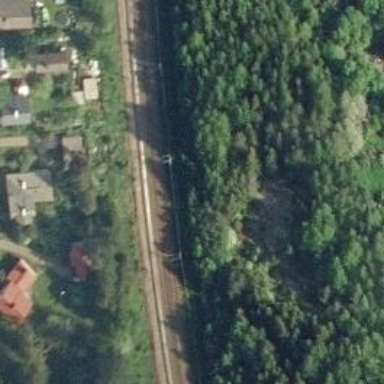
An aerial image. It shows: Railway track with continuous electrified contact line.